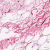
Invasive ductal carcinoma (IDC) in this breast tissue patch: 0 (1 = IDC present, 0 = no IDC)